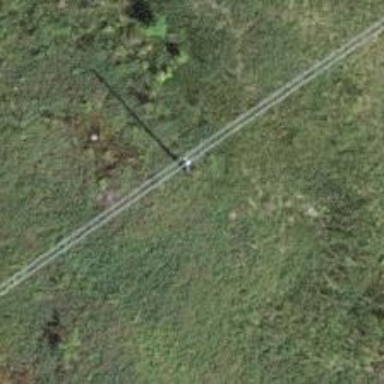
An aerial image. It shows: Utility pole in the area.